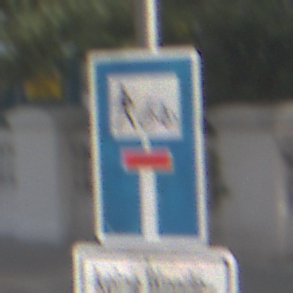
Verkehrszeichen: SackgasseRadverkehrFussgaengerDurchlaessig
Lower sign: HinweisGeaenderteVorfahrtVerkehrsfuehrungVerkehrsregelung3
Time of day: MorningAfternoon
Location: Outdoor (Urban)
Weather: PartlyCloudy
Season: NotSpecified
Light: Natural